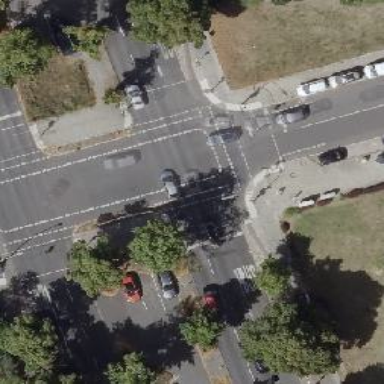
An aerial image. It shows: Road with traffic signals.